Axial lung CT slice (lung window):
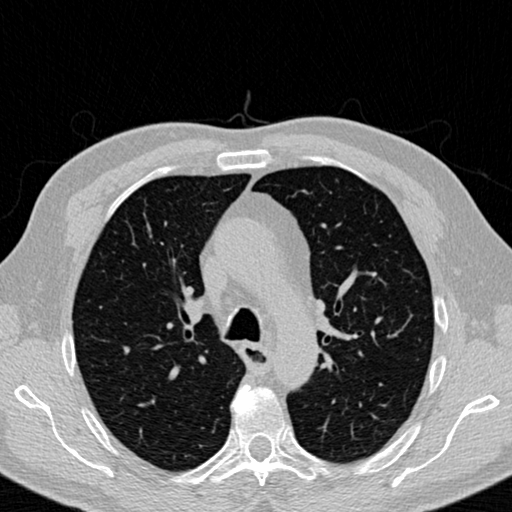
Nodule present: no